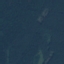
Land use / land cover: Forest